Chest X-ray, PA view. Patient: 59 years old, sex F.
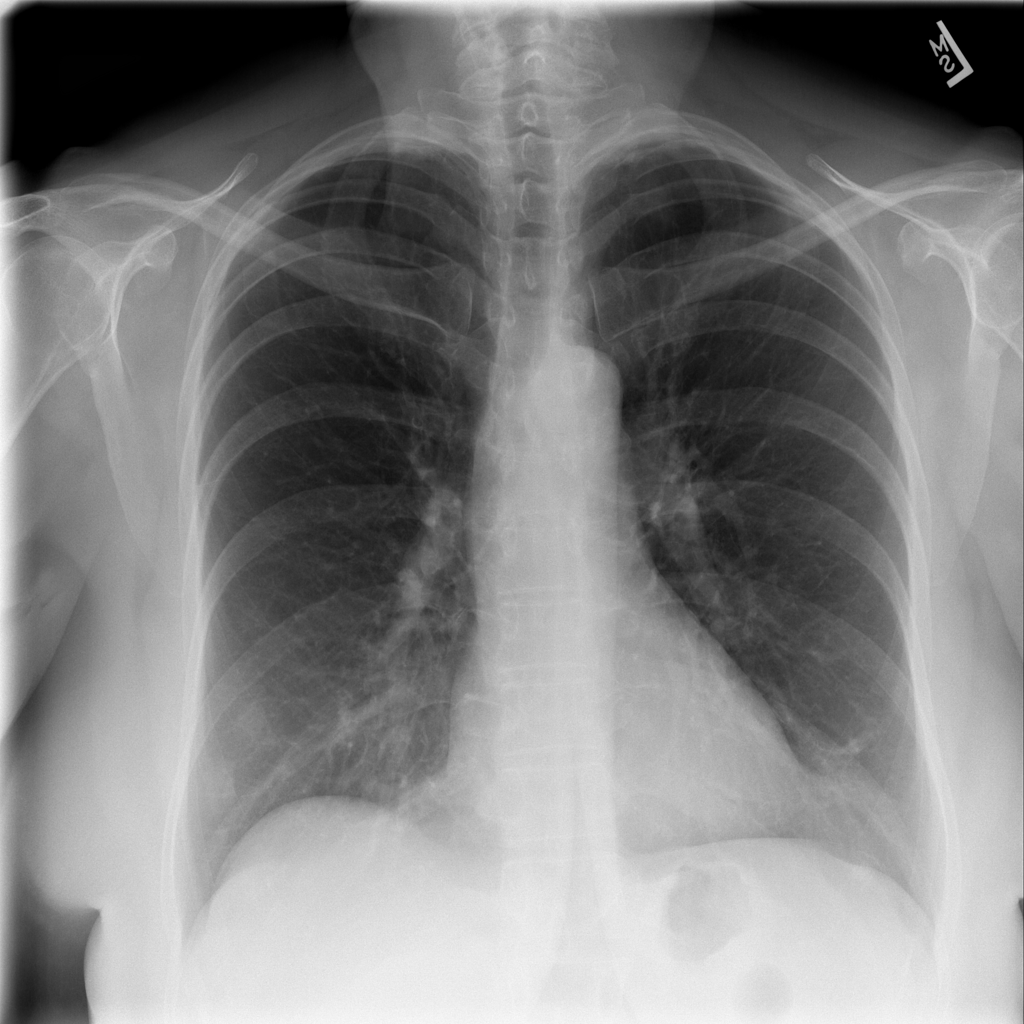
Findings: Atelectasis, Mass, Nodule